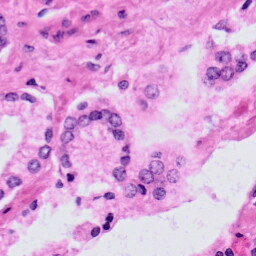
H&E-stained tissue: Prostate